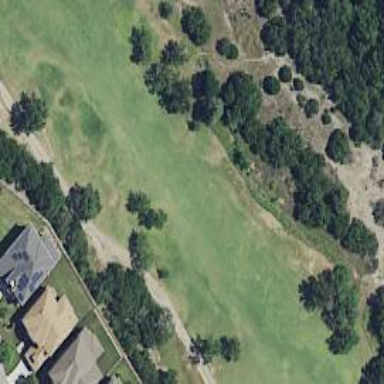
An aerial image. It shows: Golf hole.